Question: I am trying to create an algorithm for 'fleeing' and would like to first find points which are 'safe'. That is to say, points where they are relatively distant from other points.
This is 2D (not that it matters much) and occurs within a fixed sized circle.
I'm guessing the sum of the squared distances would produce a good starting equation, whereby the highest score is the furthest away.
As for picking the points, I do not think it would be possible to solve for X,Y but approximation is sufficient.
I did some reading and determined that in order to cover the area of a circle, you would need 7 half-sized circles (with centers forming a hex, and a seventh at the center)
I could iterate through these, all of which are within the circle to begin with. As I choose the best scoring sphere, I could continue to divide them into 7 spheres. Of course, excluding any points which fall outside the original circle.
I could then iterate to a desired precision or a desired level.
To expand on the approach, the assumption is that it takes time to arrive at a location and while the location may be safe, the trip in between may not. How should I incorporate the distance in the equation so that I arrive at a good solution.
I suppose I could square the distance to the new point and multiply it by the score, and iterate from there. It would strongly favor a local spot, but I imagine that is a good behavior. It would try to resolve a safe spot close by and then upon re-calculating it could find 'outs' and continue to sneak to safety.
Any thoughts on this, or has this problem been done before? I wasn't able to find this problem specifically when I looked.
EDIT:

I've brought in the C# implementation of Fortune's Algorithm, and also added a few points around my points to create a pseudo circular constraint, as I don't understand the algorithm well enough to adjust it manually.
I realize now that the blue lines create a path between nodes. I can use the length of these and the distance between the surrounding points to compute a path (time to traverse and danger) and weigh that against the safety (the empty circle it is trying to get to) to determine what is the best course of action. By playing with how these interact, I can eliminate most of the work I would have had to do, simply by using the voronoi. Also my spawning algorithm will use this now, to determine the LEC and spawn at that spot.
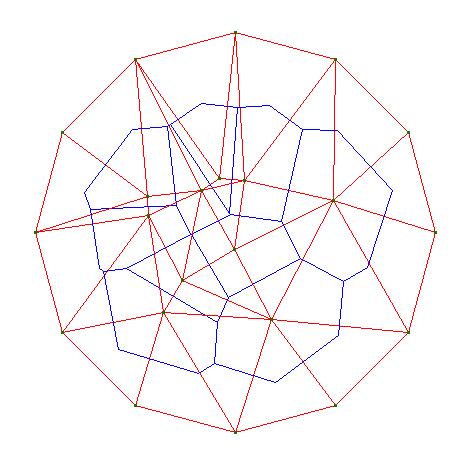
Answer: You can take the <URL>; if the playing field is an irregular shape then this may not be an option.
As an alternative to fleeing to the most distant point, if you have a starting point that you're fleeing from (e.g. the points you're fleeing from are enemies, and the player character is currently at point X which denotes its starting point), then rather than have the player flee to the most distant point you can instead have the player follow the trajectory that most quickly takes them from the centroid of the enemies - draw a ray from the enemies' centroid through the player's location, and that ray gives you the direction that the player should flee.
If the player character is surrounded then both of these algorithms will give nonsense results, but in that case the player character doesn't really have any viable options anyway.